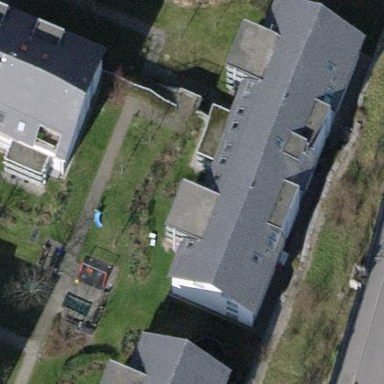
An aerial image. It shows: Image showing building with apartments.